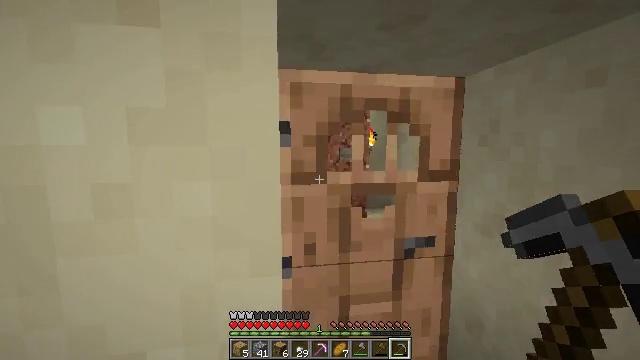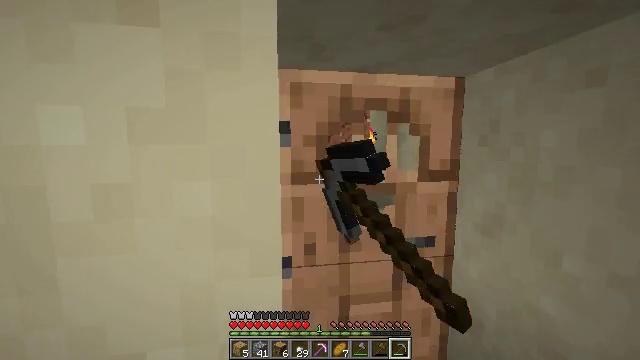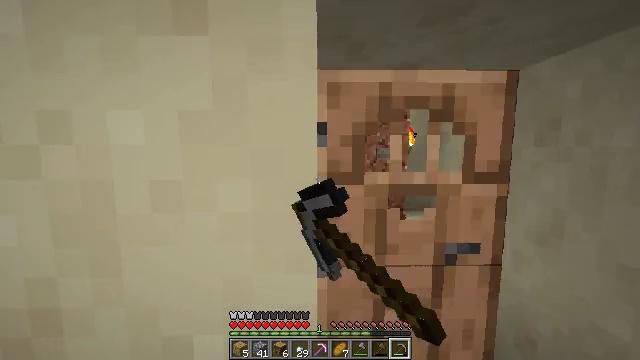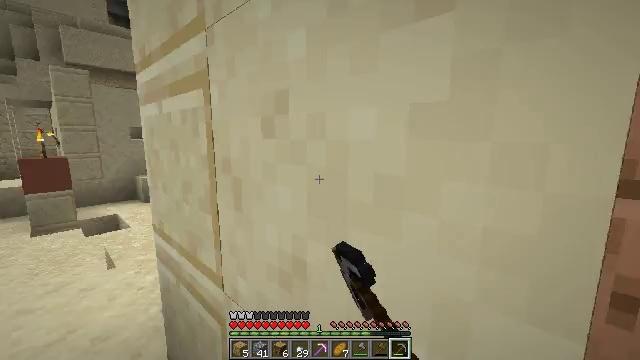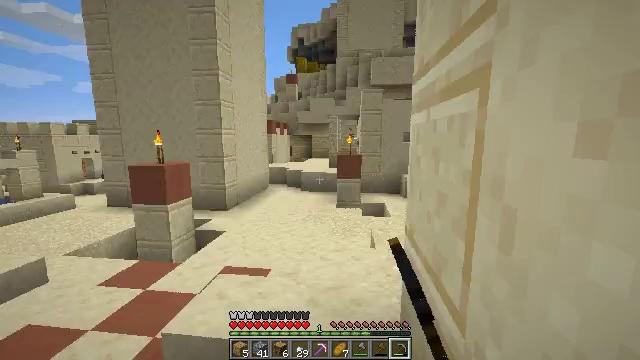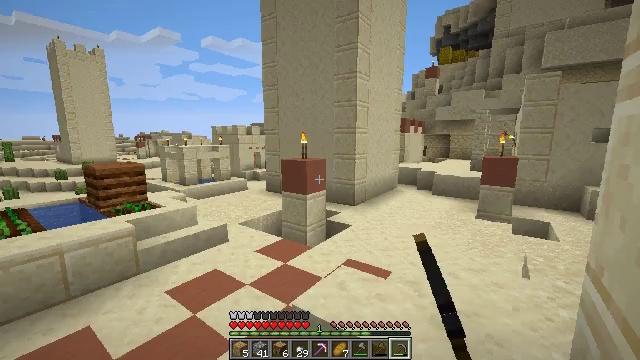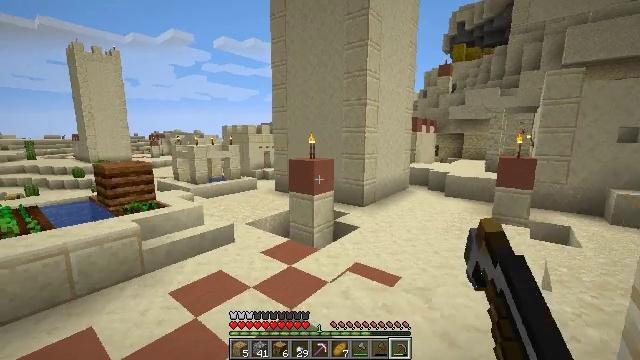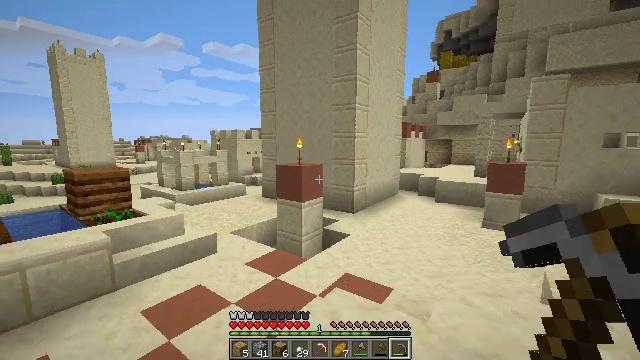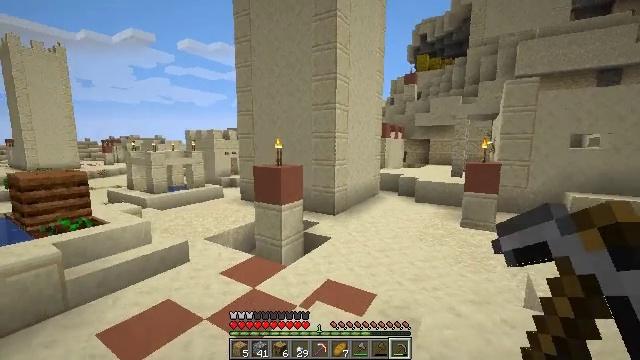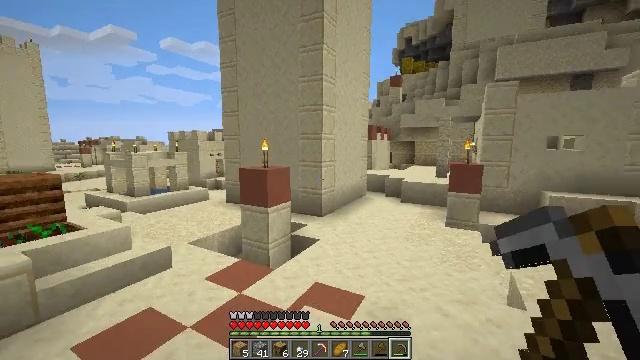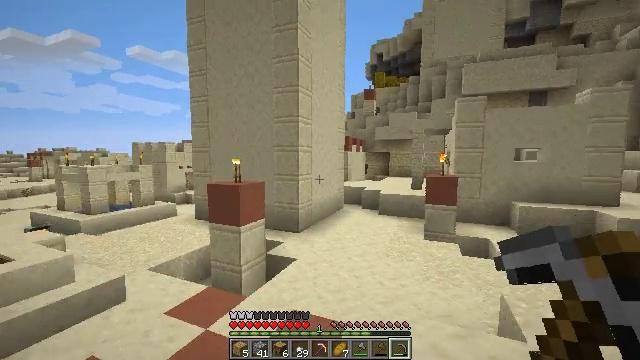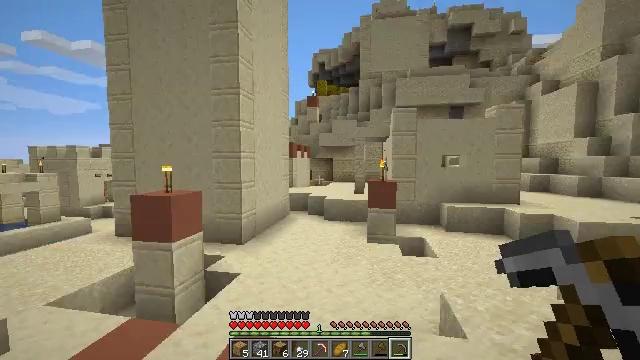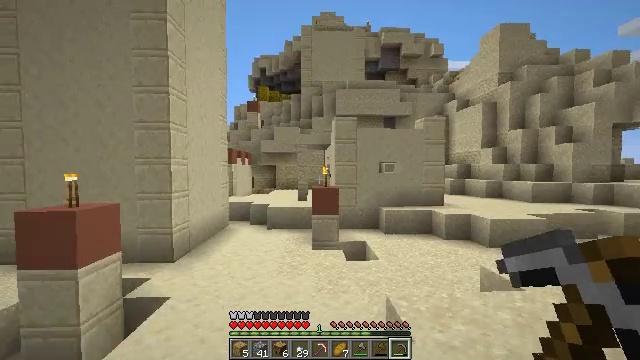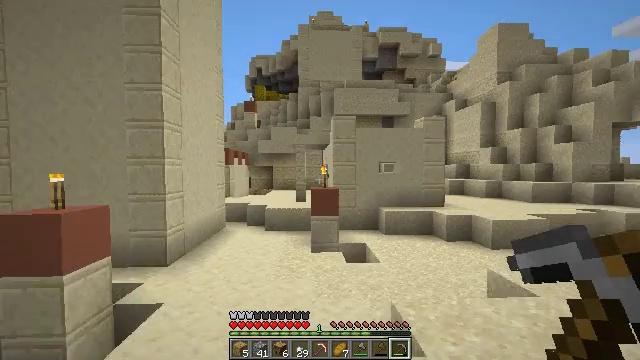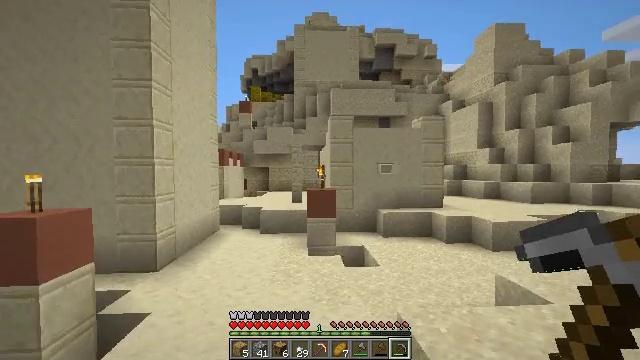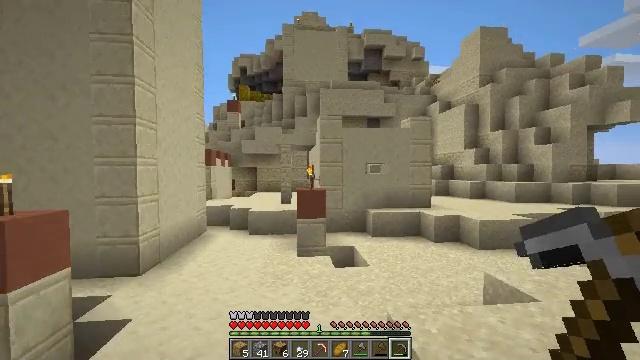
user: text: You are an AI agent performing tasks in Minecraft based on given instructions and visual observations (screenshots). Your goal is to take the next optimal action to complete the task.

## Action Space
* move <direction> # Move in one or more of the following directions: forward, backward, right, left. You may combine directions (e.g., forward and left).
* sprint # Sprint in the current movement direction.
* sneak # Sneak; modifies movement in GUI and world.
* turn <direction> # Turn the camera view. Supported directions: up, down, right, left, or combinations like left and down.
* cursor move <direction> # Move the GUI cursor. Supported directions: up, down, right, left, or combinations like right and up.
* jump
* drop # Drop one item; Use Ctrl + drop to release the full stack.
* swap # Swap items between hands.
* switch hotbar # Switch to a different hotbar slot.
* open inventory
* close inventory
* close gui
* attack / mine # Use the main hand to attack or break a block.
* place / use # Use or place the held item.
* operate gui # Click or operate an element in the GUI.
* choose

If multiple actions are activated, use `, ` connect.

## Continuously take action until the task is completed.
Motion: motion action
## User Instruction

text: Mine the stonecutter block.
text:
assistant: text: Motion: use / place
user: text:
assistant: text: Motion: turn left
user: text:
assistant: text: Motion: move forward, turn left and down
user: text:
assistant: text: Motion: move forward, turn left
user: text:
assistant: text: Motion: move forward, turn left
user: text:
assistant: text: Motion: move forward, turn left
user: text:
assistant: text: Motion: move forward, turn right and up
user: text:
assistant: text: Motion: move forward, turn right
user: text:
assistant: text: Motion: move forward, turn right
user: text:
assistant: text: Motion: move forward, turn right and up
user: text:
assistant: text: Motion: move forward, turn right and up
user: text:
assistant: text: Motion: move forward, turn right and up
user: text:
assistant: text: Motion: move forward
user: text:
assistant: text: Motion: move forward
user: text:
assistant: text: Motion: move forward, turn right
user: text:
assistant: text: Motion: move forward
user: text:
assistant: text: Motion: move forward
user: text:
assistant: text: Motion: move forward
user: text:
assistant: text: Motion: move forward
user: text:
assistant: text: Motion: move forward
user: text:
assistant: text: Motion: move forward
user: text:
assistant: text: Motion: move forward, turn right
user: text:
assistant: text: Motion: move forward, turn right
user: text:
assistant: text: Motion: no_op
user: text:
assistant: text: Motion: no_op
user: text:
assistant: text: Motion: no_op
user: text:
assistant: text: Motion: move forward
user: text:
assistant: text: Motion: move forward, turn left
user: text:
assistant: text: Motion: turn left
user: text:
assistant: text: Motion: turn left